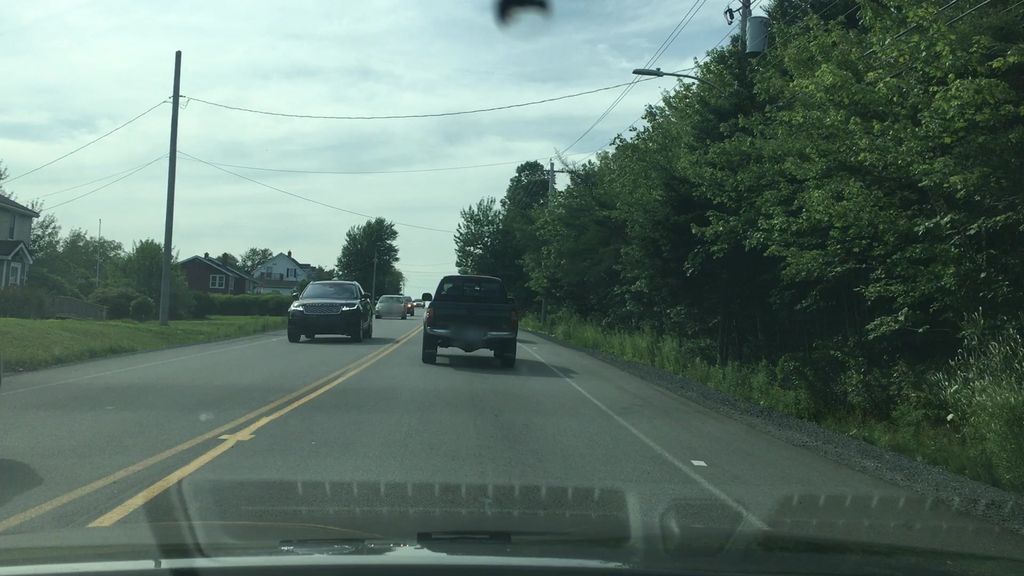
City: halifax